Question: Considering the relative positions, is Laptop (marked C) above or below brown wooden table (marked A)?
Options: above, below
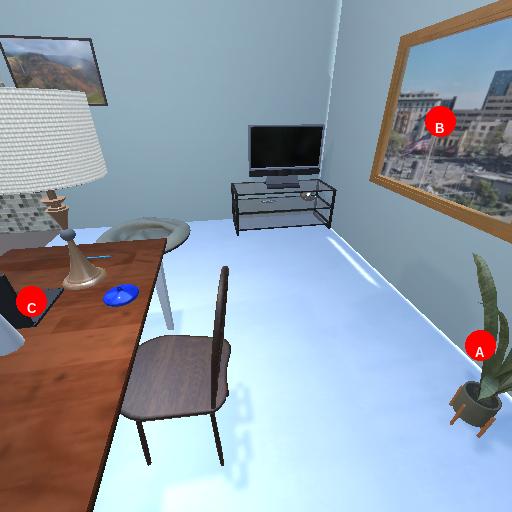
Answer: above